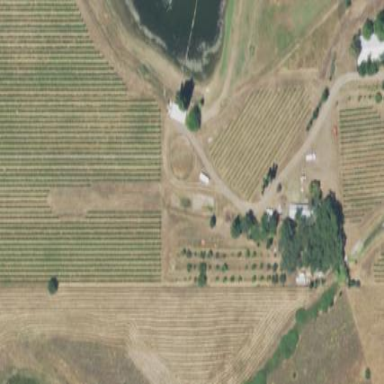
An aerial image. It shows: Vineyard where grapes are grown.